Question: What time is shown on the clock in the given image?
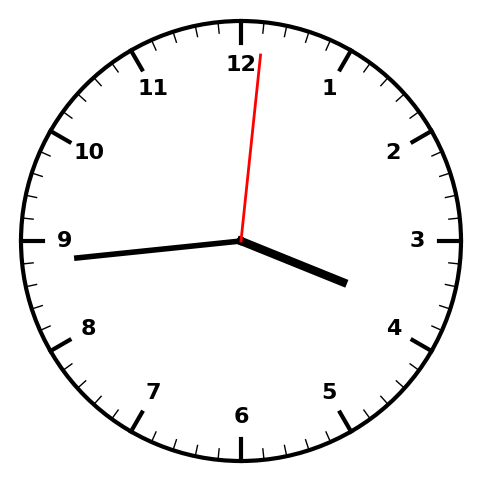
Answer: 03:44:01